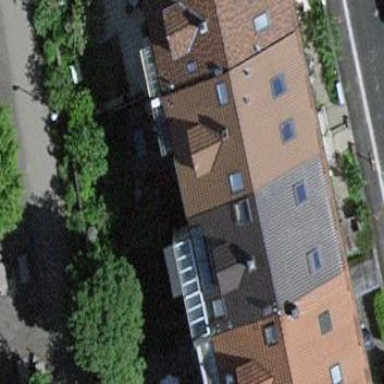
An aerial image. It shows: Terrace building.